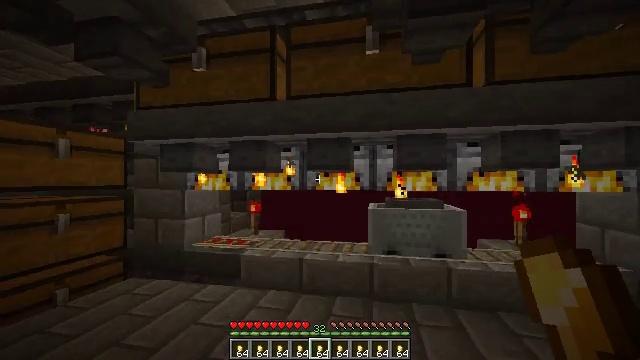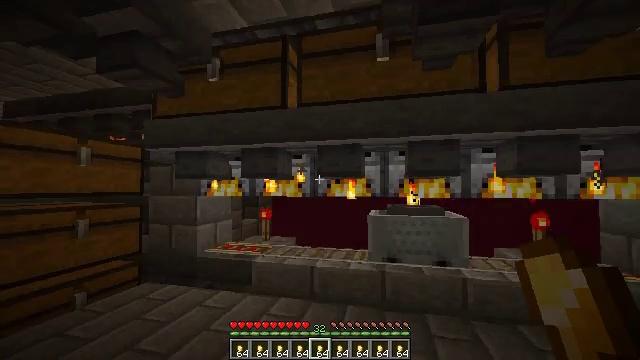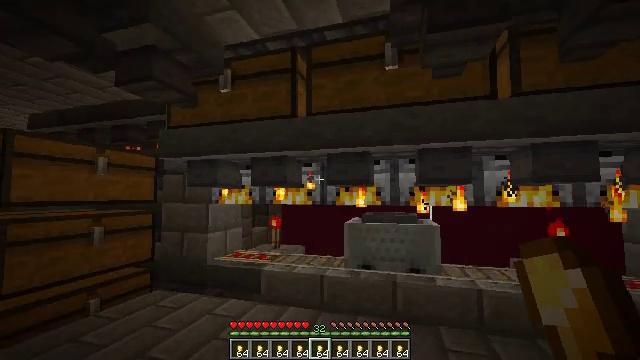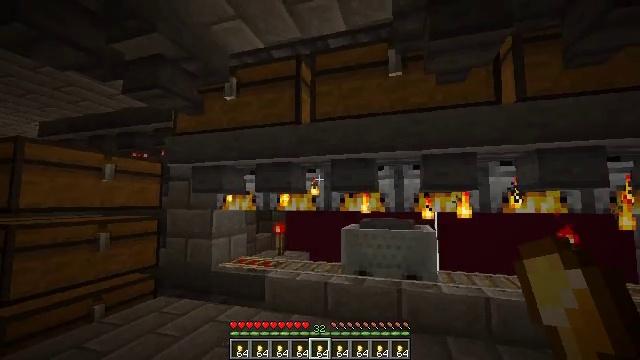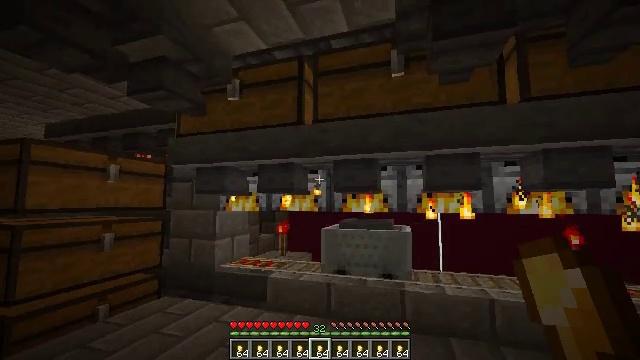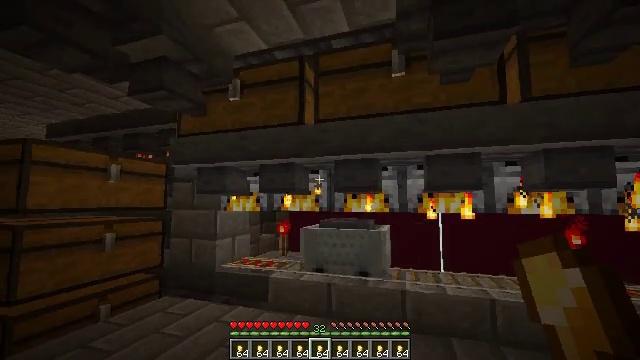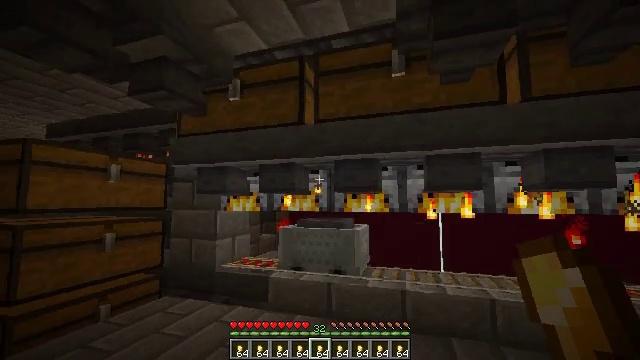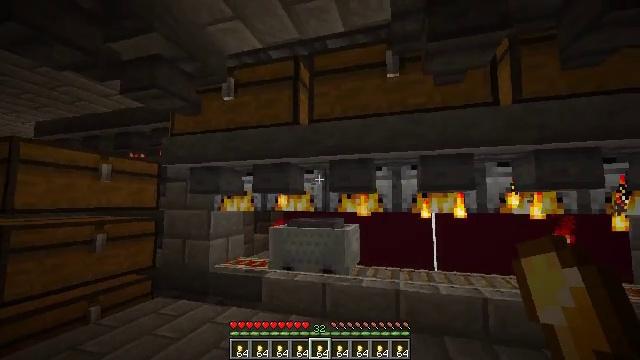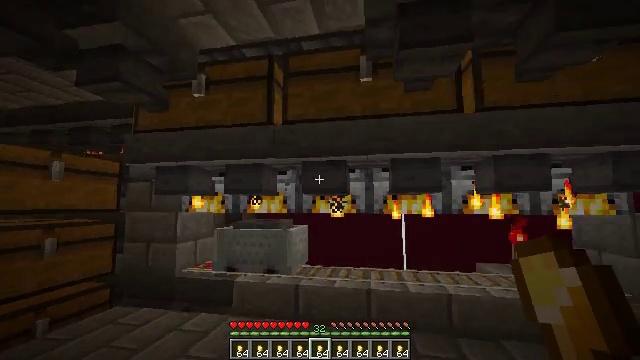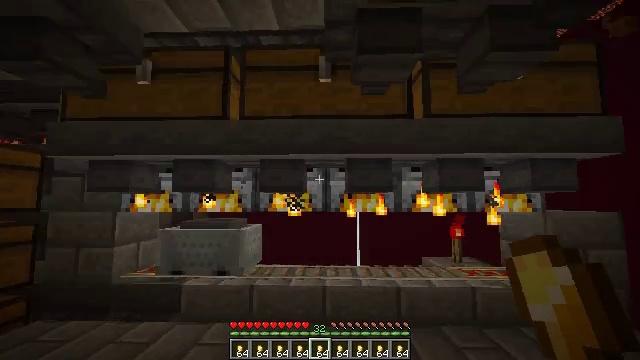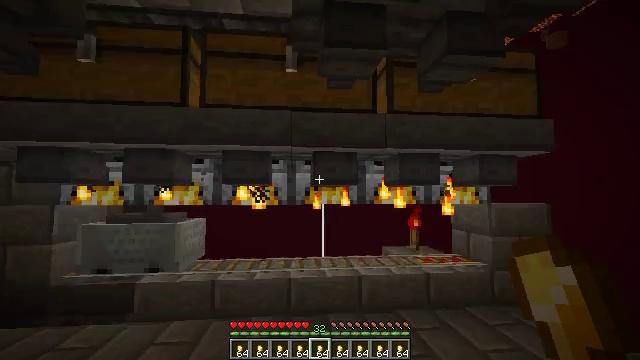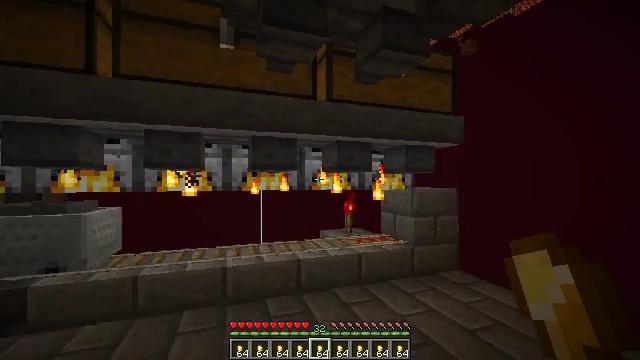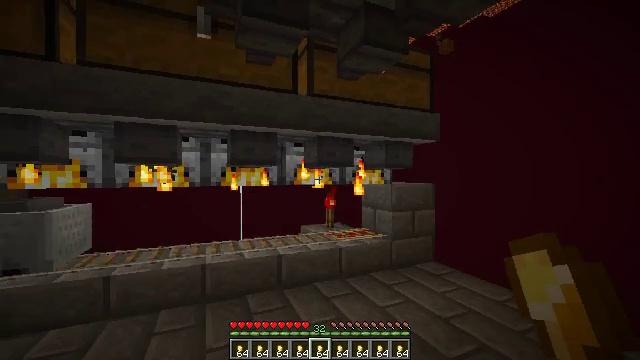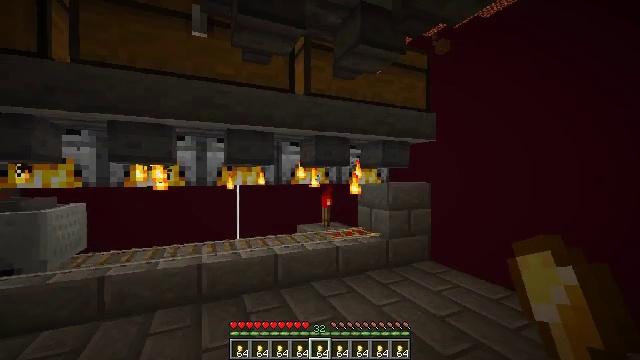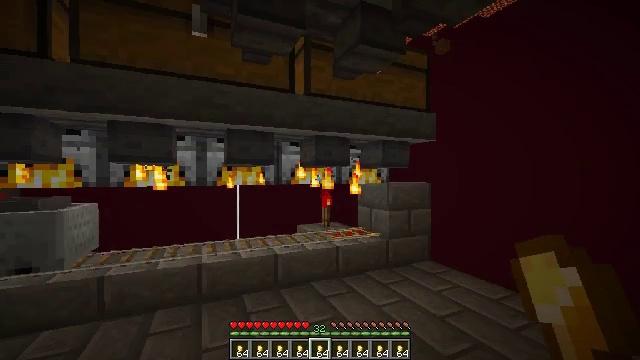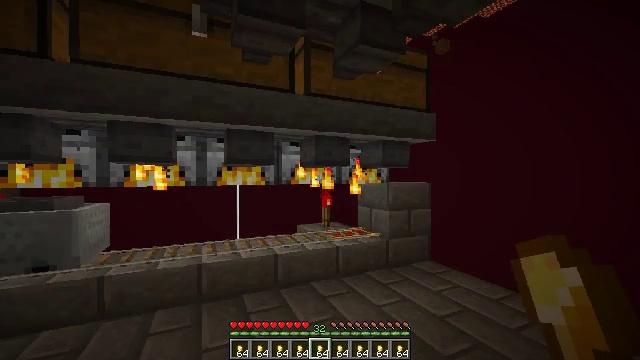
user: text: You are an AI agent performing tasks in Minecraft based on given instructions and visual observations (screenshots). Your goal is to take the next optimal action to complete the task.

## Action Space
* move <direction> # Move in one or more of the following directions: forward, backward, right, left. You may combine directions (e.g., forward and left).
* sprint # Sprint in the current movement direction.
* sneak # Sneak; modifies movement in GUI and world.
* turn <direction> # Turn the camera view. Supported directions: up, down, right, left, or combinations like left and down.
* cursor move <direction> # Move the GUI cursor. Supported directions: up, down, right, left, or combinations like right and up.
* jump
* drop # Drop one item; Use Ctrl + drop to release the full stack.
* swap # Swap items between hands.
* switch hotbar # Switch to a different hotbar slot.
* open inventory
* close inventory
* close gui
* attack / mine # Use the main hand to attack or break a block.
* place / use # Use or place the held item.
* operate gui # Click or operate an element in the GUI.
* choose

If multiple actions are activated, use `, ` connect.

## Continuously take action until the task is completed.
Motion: motion action
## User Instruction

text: Smelt gold to obtain a gold ingot.
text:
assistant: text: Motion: turn left and up
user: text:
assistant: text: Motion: turn left and up
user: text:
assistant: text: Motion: turn up
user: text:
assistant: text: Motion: no_op
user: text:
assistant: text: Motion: no_op
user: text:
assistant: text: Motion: no_op
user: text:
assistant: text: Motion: turn right
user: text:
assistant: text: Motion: turn right
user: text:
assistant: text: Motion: turn right
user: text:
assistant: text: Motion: turn right and down
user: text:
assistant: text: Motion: turn right and down
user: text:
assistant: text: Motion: turn right and down
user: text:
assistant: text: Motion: no_op
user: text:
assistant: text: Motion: no_op
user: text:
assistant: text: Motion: no_op
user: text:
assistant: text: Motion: no_op
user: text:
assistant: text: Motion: no_op
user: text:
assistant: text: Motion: no_op
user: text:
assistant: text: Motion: no_op
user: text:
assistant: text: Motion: no_op
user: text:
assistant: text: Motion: no_op
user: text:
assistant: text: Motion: no_op
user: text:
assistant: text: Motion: no_op
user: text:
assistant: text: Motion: no_op
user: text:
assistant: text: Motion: no_op
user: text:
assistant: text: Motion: turn left and down
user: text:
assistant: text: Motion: turn left and down
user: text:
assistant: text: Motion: turn left and down
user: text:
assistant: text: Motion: turn left
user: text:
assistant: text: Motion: turn left